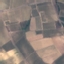
Land use / land cover: PermanentCrop